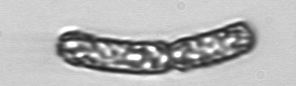
Label: Guinardia_striata